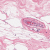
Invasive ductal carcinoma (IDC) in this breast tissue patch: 0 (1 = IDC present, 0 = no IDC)